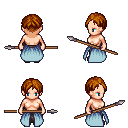
a pixel art fantasy rpg character, female body template, human, light skin, overskirt, robe skirt, brunette parted hairstyle, brown slippers, spear, four views (front, back, left, right), 2x2 character sprite sheet, small pixel art, hard edges, no anti-aliasing